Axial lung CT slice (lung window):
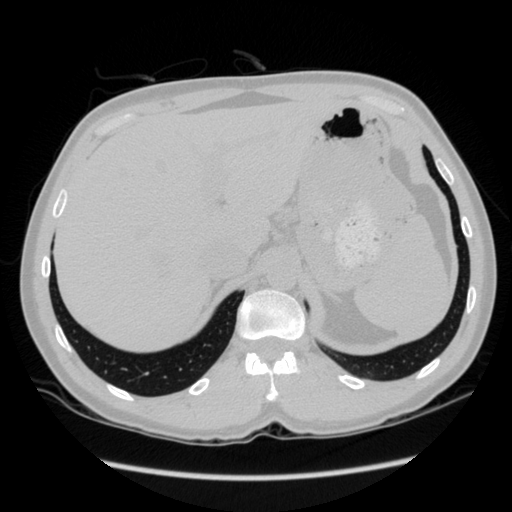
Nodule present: no